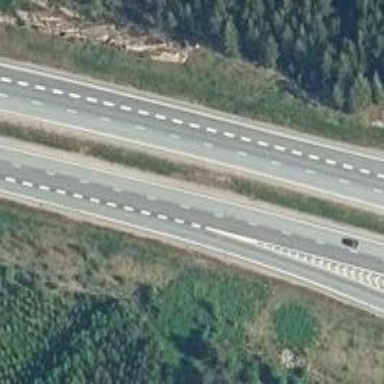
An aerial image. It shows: Asphalt motorway.